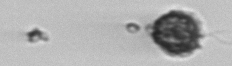
Label: Syracosphaera_pulchra